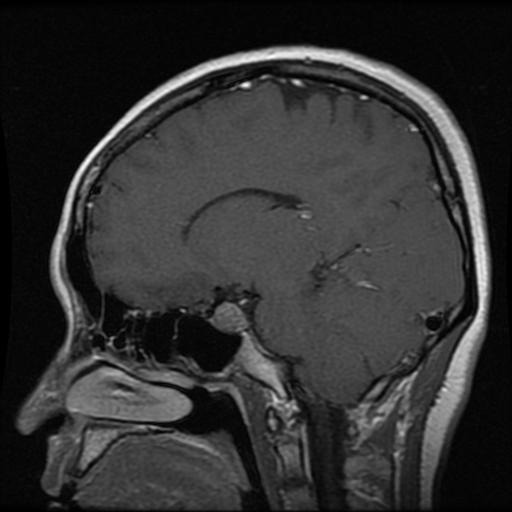
Label: pituitary